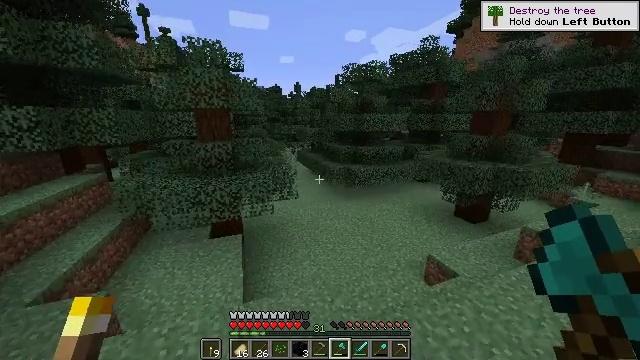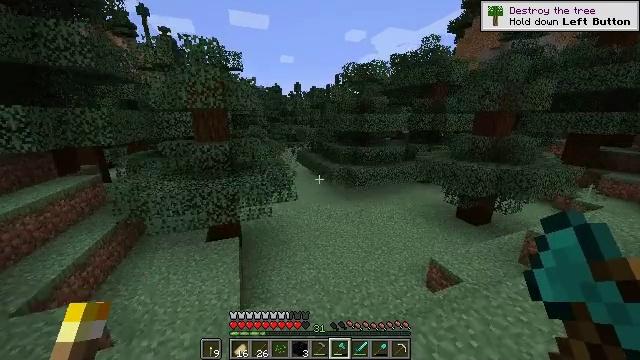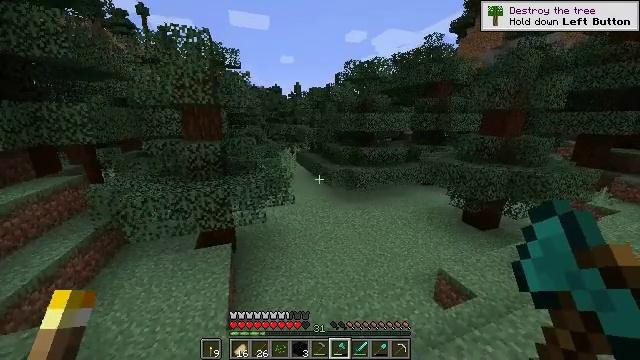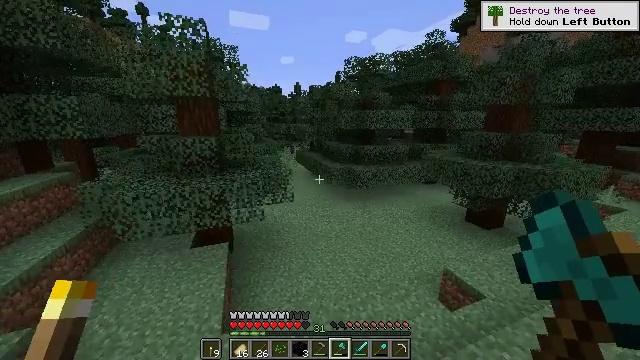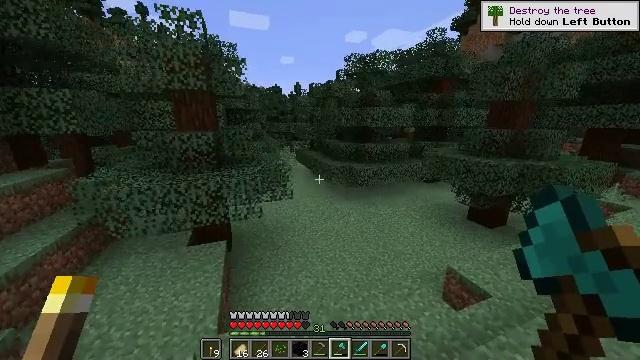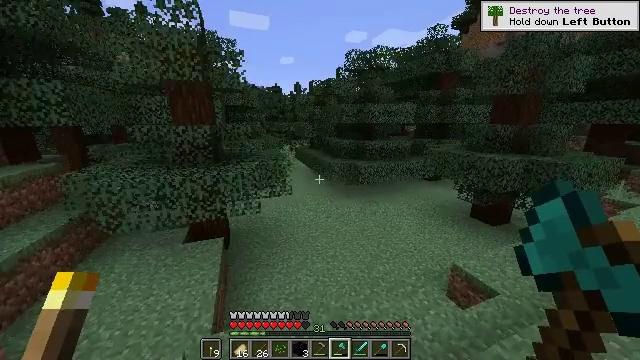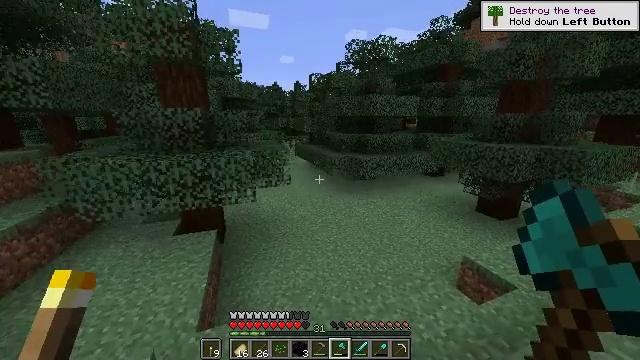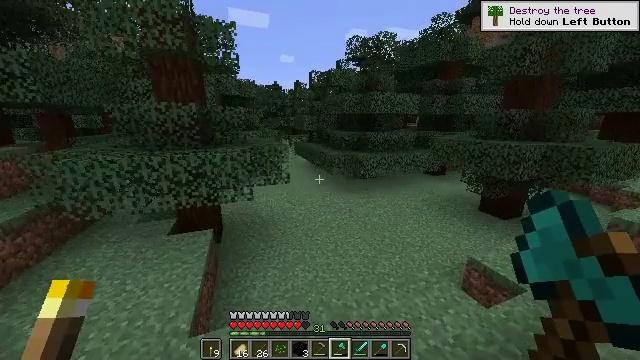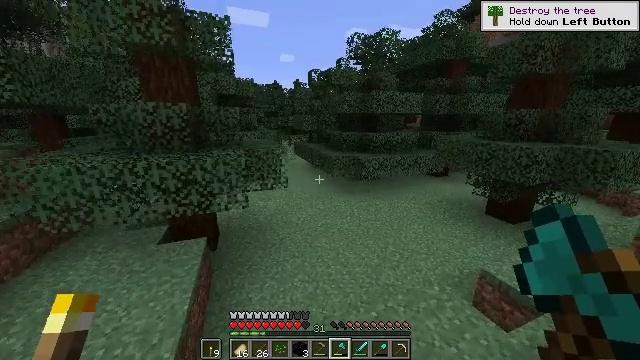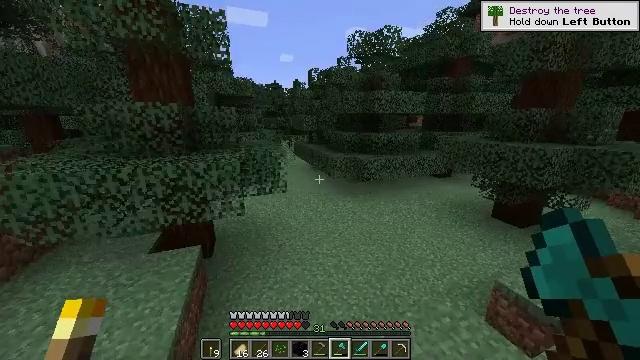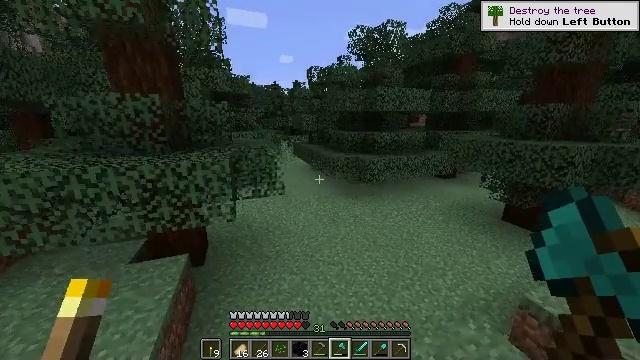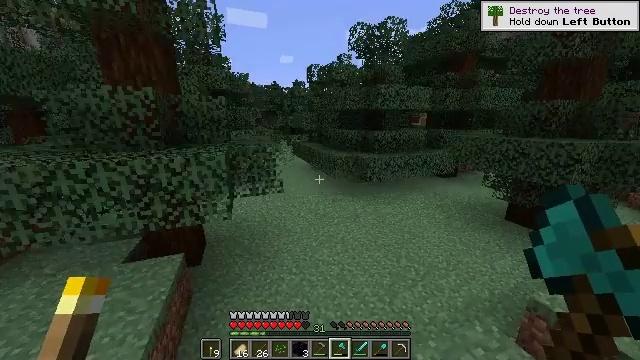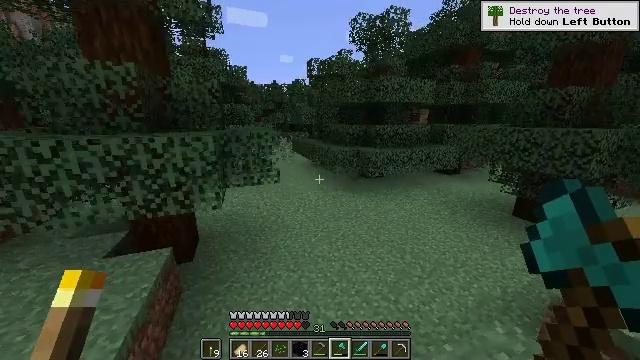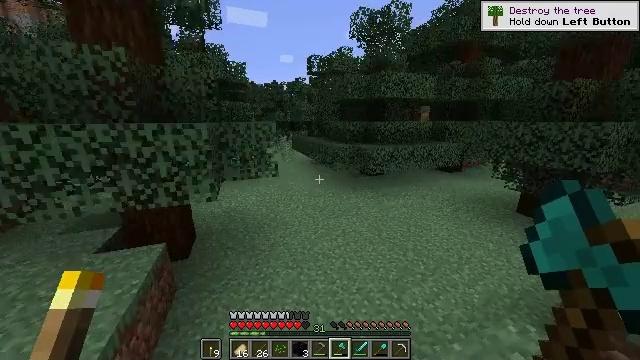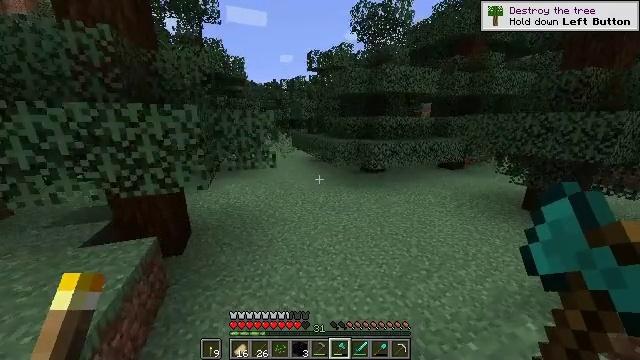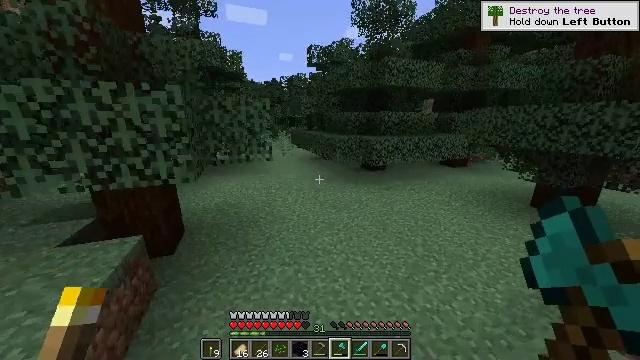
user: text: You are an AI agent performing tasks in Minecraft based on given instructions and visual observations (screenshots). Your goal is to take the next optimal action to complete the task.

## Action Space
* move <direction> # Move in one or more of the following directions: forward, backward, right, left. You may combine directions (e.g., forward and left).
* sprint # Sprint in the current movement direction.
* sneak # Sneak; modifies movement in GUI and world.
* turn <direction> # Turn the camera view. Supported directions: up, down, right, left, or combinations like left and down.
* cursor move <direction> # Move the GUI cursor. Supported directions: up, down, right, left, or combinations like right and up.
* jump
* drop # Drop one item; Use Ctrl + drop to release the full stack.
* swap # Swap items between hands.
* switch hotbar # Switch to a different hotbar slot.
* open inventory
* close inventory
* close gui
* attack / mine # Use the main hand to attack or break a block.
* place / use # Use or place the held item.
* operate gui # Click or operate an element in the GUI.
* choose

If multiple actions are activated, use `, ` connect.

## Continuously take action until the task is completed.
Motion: motion action
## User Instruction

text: Break the large fern to clear the space.
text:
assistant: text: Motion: move forward
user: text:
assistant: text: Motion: move forward
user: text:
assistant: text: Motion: move forward
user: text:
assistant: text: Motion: move forward
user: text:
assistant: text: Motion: move forward
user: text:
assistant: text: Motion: move forward
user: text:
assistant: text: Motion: move forward
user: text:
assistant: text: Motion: move forward
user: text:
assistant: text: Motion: move forward
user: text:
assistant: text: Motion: move forward
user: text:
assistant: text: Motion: move forward
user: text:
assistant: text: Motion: move forward
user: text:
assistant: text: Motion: move forward
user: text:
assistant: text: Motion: move forward
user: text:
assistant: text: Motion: move forward
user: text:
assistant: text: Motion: move forward
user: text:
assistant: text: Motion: move forward
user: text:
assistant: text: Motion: move forward
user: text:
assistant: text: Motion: move forward
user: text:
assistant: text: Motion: move forward
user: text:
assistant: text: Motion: move forward
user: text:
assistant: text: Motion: move forward
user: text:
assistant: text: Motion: move forward
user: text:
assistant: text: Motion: move forward
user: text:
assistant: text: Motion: move forward
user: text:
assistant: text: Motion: move forward
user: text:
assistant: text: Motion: move forward, turn left
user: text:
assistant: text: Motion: move forward, turn left
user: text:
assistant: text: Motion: move forward, turn left
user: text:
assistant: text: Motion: move forward, turn left